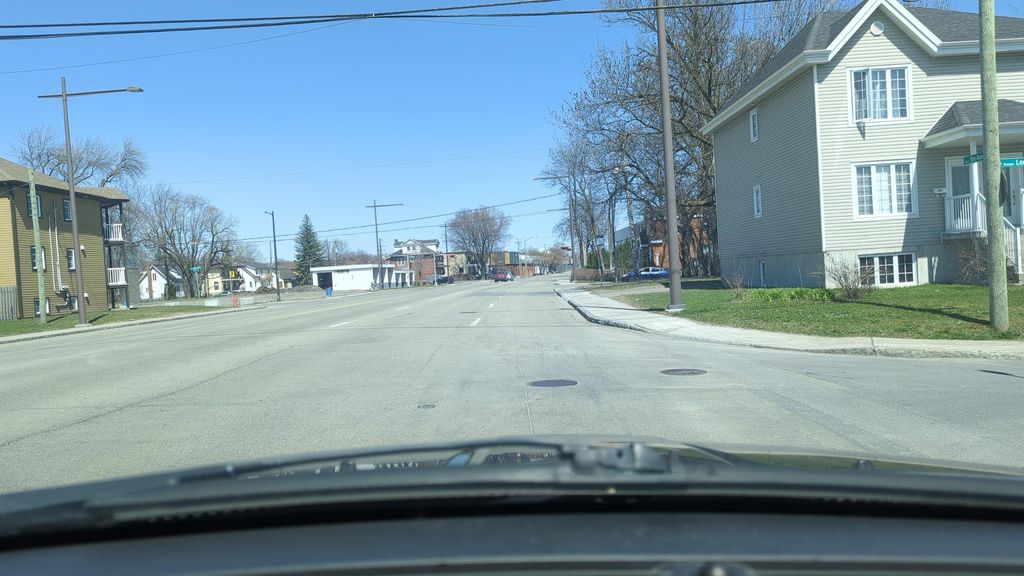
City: quebec_city